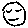
Label: smiley face